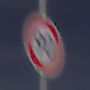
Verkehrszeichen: Geschwindigkeit90
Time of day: MorningAfternoon
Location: Outdoor (Nature)
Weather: PartlyCloudy
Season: NotSpecified
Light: Natural